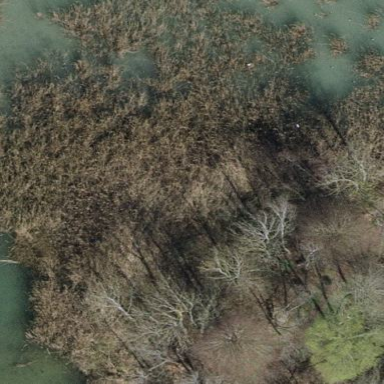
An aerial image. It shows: Wetland area dominated by reedbeds.